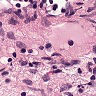
Metastatic tissue present: no